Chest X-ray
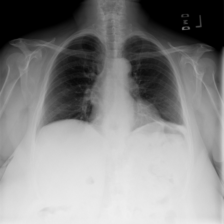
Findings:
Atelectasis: positive
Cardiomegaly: negative
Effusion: negative
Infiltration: negative
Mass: negative
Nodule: negative
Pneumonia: negative
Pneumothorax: negative
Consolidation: negative
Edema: negative
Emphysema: negative
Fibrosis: negative
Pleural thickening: negative
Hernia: negative